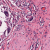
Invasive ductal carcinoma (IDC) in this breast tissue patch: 0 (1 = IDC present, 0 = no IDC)